Question: I am trying to query MongoDb using a date range in my 'FindOne' statement, but I cannot get it to work. I am using the Nodejs native driver. I've tried various options, but nothing is returning the expected record.
Here is my pseudo-code -
'''
console.log(sDate); // displays Fri Jun 20 2014 10:00:00 GMT+1000 (AUS Eastern Standard Time)
var sDateISO = sDate.toISOString();
console.log(sDateISO); // displays 2014-06-20T00:00:00.000Z
// all of these return null object
db.collection('events').findOne(
{ eventStartDate: { $lte: new Date(sDate)}},
function(err, obj) { console.dir(obj); } // displays null
);
db.collection('events').findOne(
{ eventStartDate: { $lte: (sDate) }},
function(err, obj) { console.dir(obj); } // displays null
);
db.collection('events').findOne(
{ eventStartDate: { $lte: new Date(sDateISO) }},
function(err, obj) { console.dir(obj); } // displays null
);
db.collection('events').findOne(
{ eventStartDate: { $lte: (sDateISO) }},
function(err, obj) { console.dir(obj); } // displays null
);
'''
However, if I run this in RoboMongo, the record is returned as expected -

==========
My problem was elsewhere in my code -- I had a type mismatch problem in a separate parameter passed to the 'FindOne' query.
As stated in the <URL> below, I can use my Javascript date object 'sDate' in the 'FindOne' query directly.
I used a 'typeOf' function (found <URL> to confirm 'sDate' is indeed a Date object.
So, after inspecting all other variables in my actual code, I found the problem elsewhere, unrelated to the Date object / parameter.
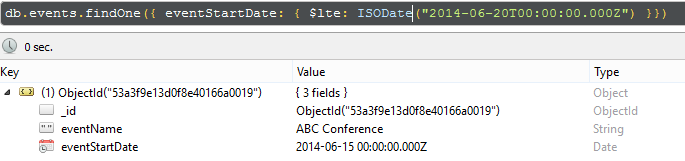
Answer: <URL> is a wrapper around 'Date' object in the MongoDB shell. Robomongo embeds the same JavaScript engine as mongo shell, that's why your query works in RoboMongo.
To query the date range you can simply use the 'Date' object in your query:
'''
db.collection('events').findOne(
{ eventStartDate: { $lte: sDate}},
function(err, obj) {
console.dir(obj);
}
);
'''